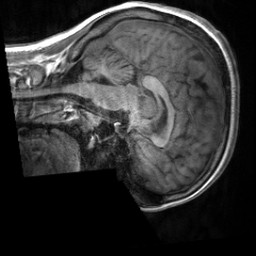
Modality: T1w
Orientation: sagittal
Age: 19
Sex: female
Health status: healthy
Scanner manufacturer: siemens
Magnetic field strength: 3 T
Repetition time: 2 s
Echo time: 0.00232 s